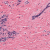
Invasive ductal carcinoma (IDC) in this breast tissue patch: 0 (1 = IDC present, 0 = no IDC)